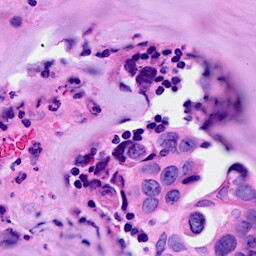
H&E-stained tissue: Breast